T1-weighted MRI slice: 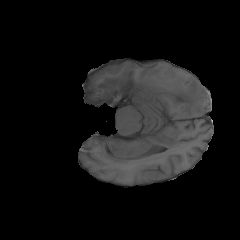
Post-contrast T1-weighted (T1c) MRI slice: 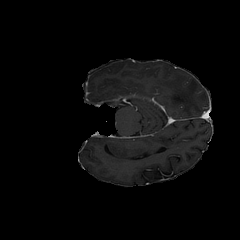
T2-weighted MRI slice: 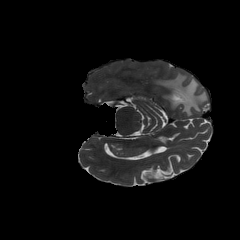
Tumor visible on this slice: yes